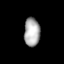
Tissue: lung
Cell type: Epithelial cells
Senescence score: 0.1953
Nuclear area (px): 442
Mean DAPI intensity: 171.995